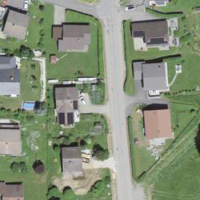
EUNIS habitat code: 55
Species observed at this site:
Prunus spinosa